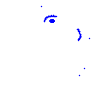
Particle: kaon